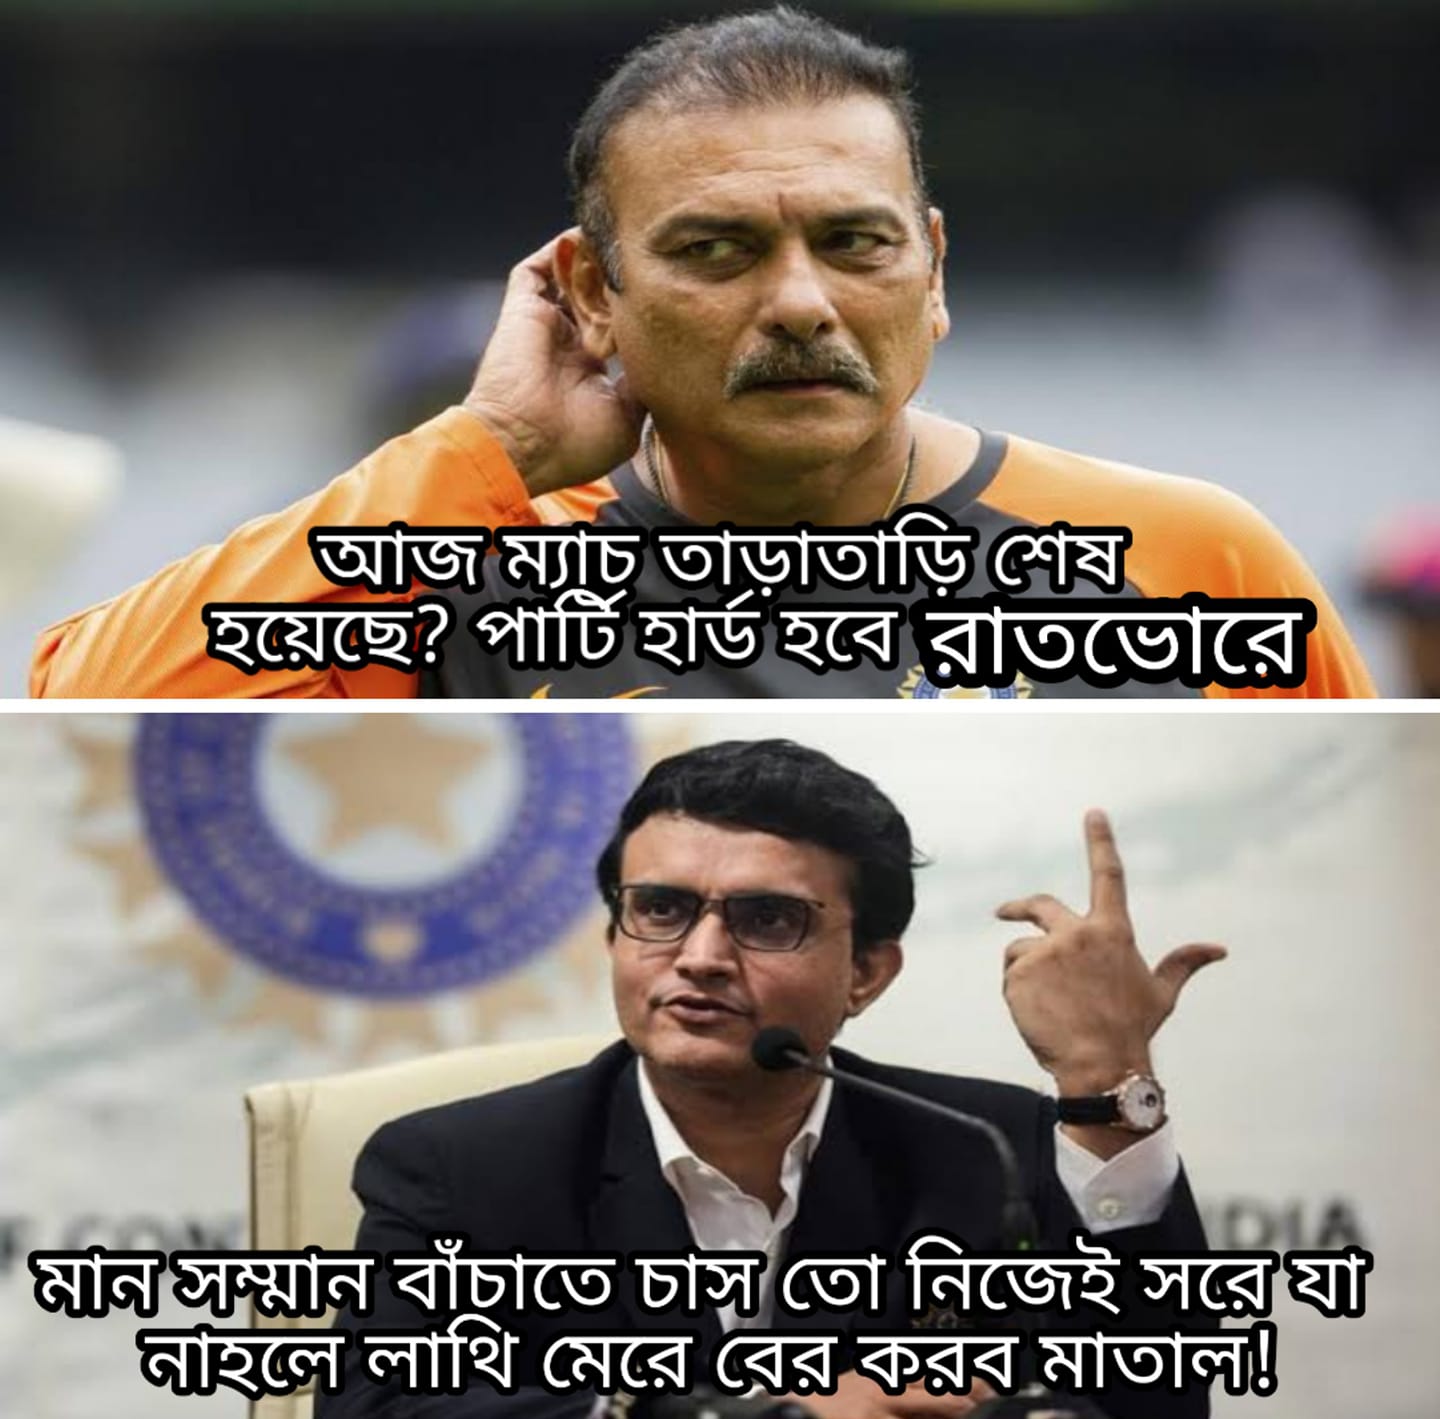
Caption: আজ ম্যাচ তাড়াতাড়ি শেষ হয়েছে ? পার্টি হার্ড হবে রাতভোরে    মান সম্মান বাঁচাতে চাস তো নিজেই সরে যা নাহলে লাথি মেরে বের করব মাতাল !
Label: hate